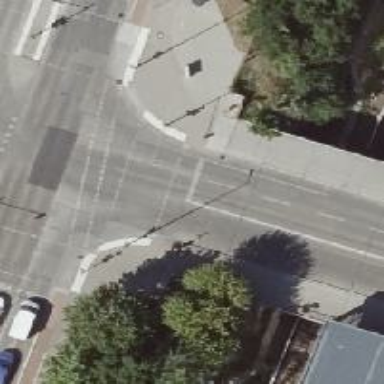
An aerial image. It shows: Tertiary road with asphalt surface and separate sidewalk. Lane markings are visible.